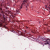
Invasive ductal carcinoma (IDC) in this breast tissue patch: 0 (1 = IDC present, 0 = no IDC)